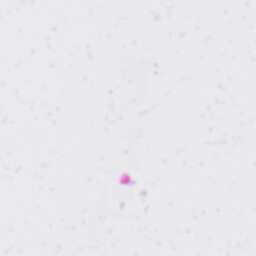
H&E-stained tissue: Liver